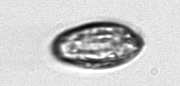
Label: Katodinium_or_Torodinium